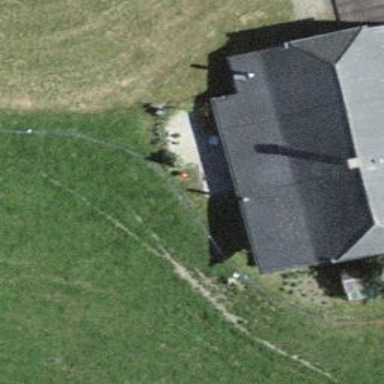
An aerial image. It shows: Farm building.